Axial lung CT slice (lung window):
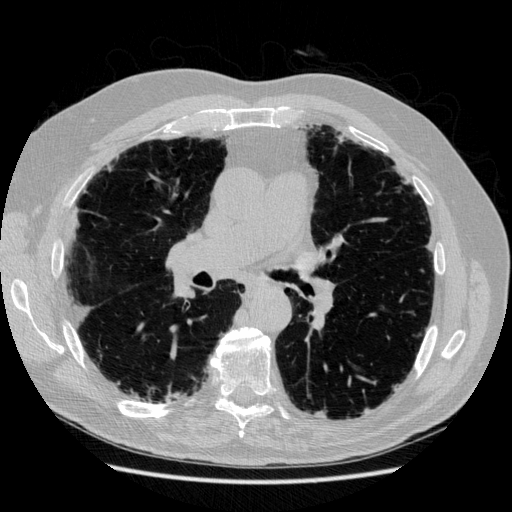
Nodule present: no